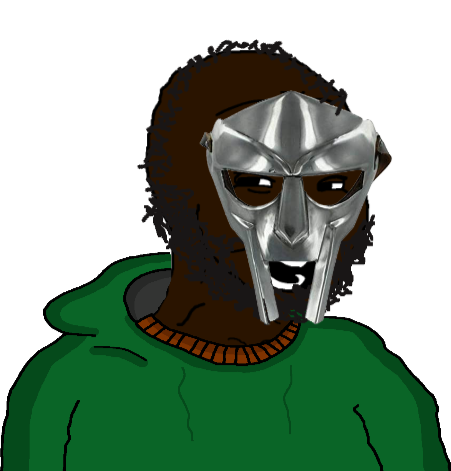
Label: 5_Blackjak